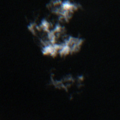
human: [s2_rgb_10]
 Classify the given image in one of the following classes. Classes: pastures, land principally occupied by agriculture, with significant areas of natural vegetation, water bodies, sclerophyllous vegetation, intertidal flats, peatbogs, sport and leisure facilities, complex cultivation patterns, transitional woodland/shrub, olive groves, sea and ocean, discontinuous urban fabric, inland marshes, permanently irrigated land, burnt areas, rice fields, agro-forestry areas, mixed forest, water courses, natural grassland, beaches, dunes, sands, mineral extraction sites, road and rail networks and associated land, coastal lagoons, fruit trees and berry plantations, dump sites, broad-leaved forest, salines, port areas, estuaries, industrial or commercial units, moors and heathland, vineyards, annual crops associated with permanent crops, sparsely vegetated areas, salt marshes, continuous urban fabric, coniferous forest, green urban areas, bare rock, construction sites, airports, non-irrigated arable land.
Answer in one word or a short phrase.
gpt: water bodies